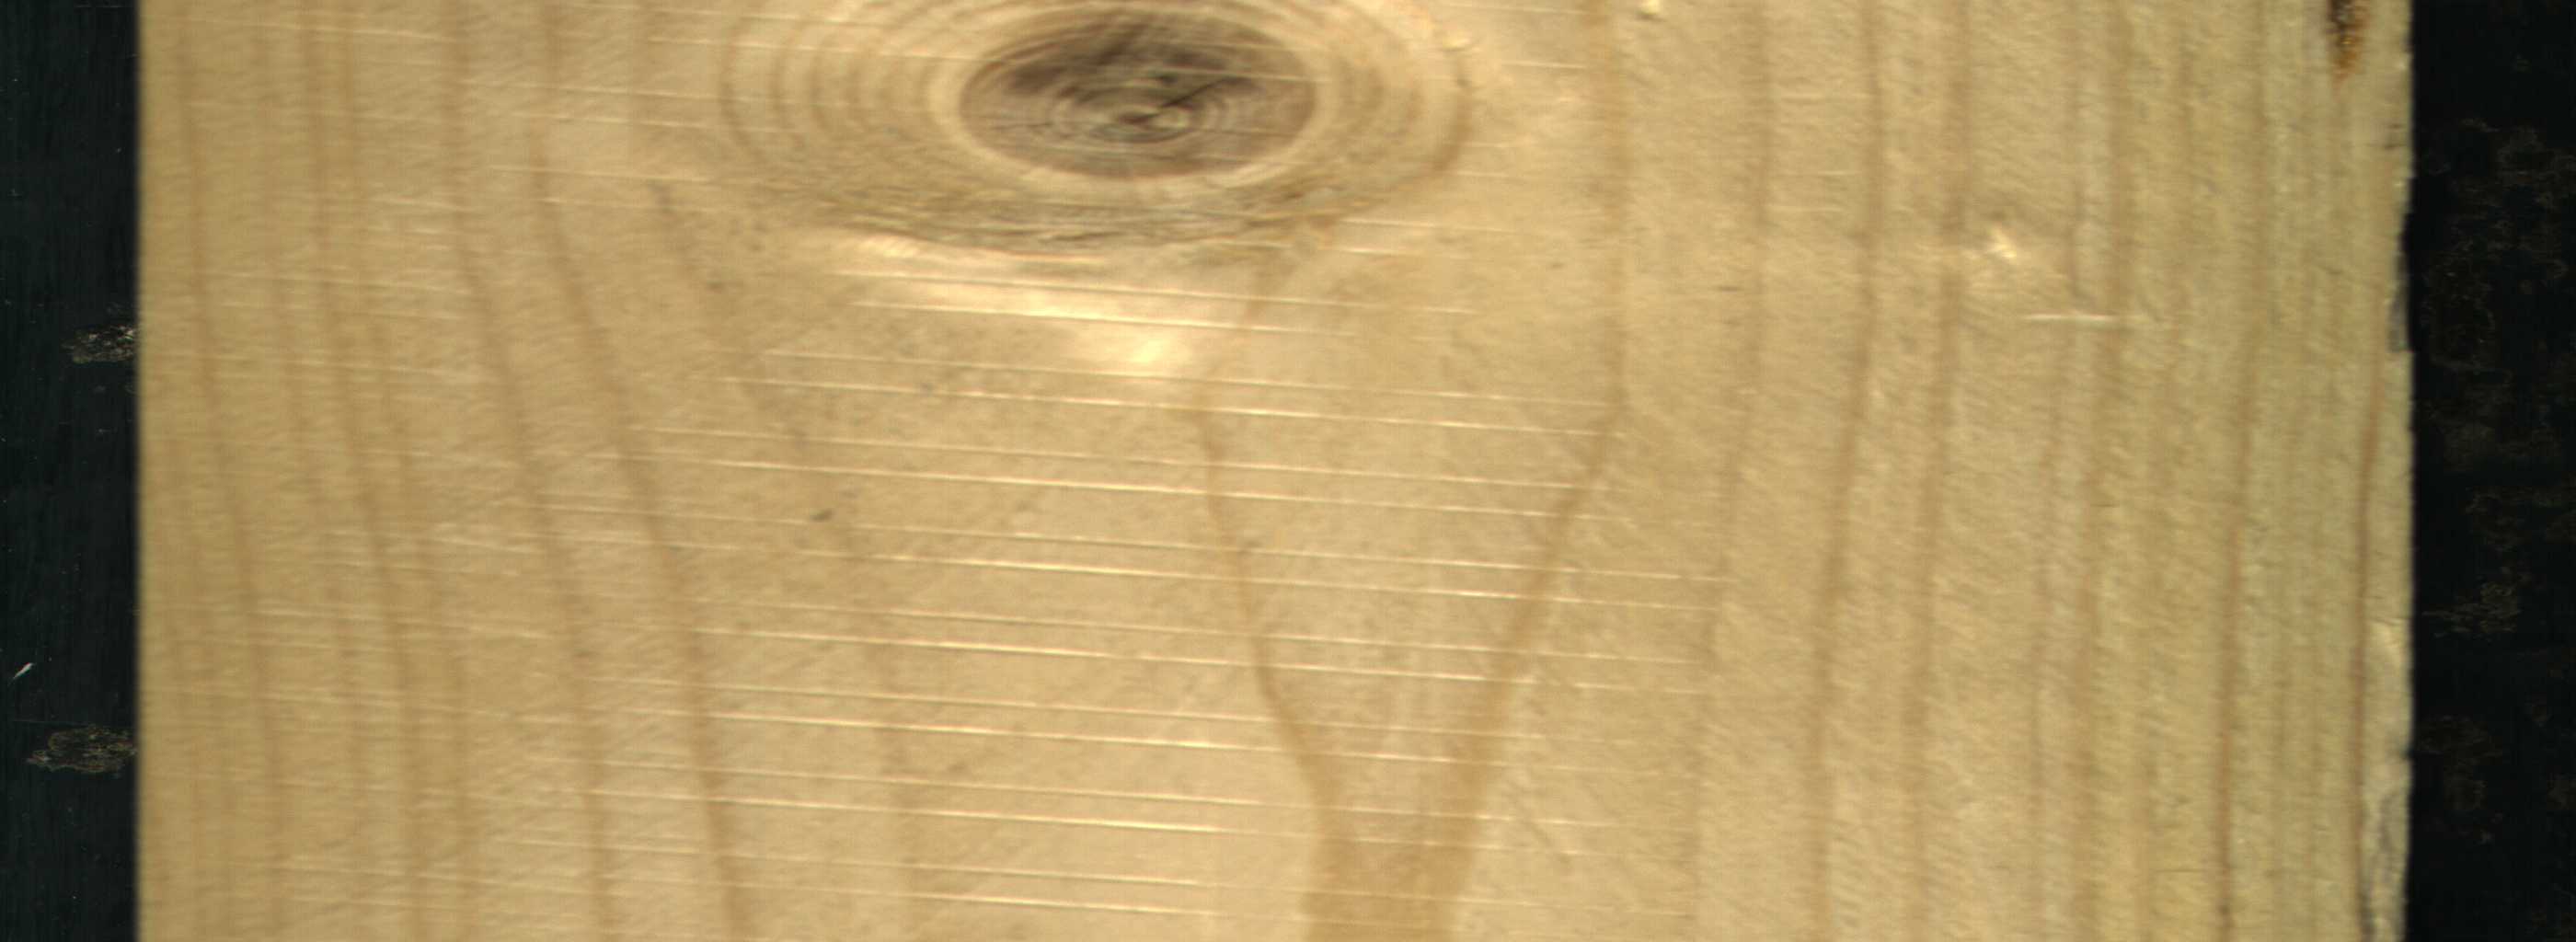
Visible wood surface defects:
resin
Live_Knot